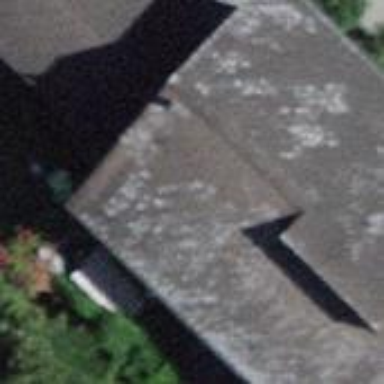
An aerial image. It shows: Garage.